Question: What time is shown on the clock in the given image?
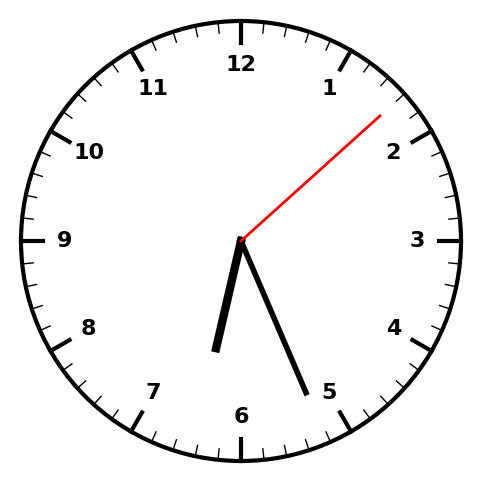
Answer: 06:26:08